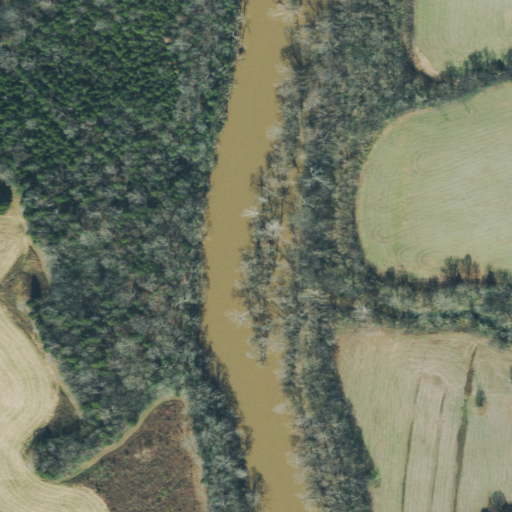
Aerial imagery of island in Tennessee named Wright Island containing mixed forest, deciduous forest, pasture, cultivated crops, open water, evergreen forest, shrub, woody wetlands, and herbaceous wetlands